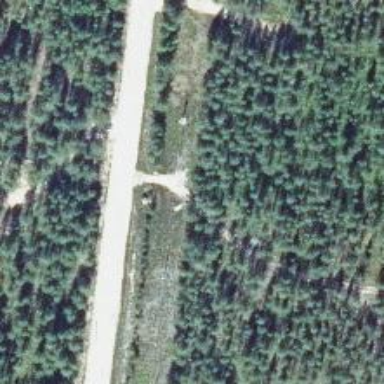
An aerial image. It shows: Simple road.